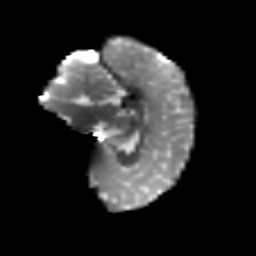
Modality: T2w
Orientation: sagittal
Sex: male
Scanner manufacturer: siemens
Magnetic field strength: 3 T
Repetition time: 5 s
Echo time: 0.071 s